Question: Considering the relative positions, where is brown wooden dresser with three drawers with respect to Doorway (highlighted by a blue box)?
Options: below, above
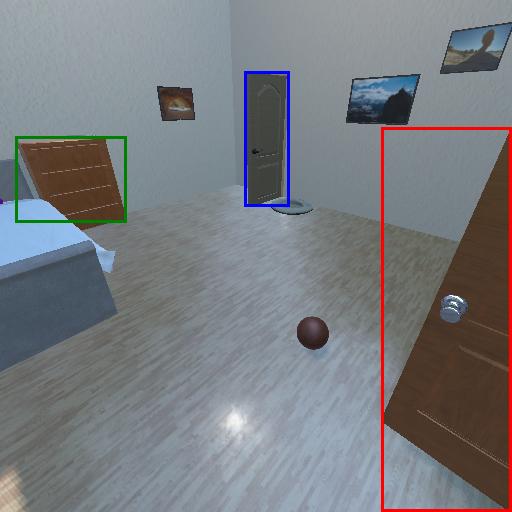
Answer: below